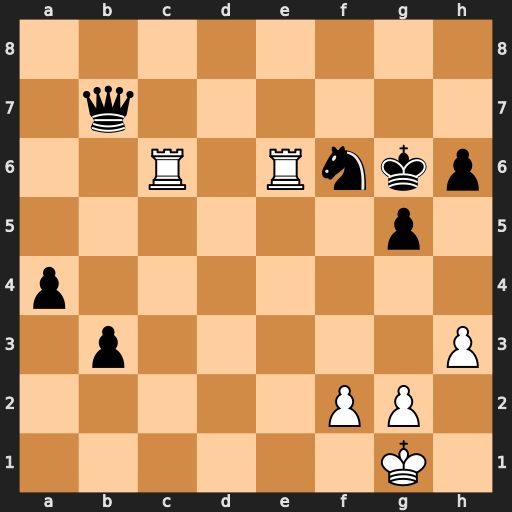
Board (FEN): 8/1q6/2R1Rnkp/6p1/p7/1p5P/5PP1/6K1
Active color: w
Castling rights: -
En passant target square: -
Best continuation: Rxf6+ Kg7 Rg6+ Kf7 Rcf6+ Ke7 Rg7+ Kxf6 Rxb7